Interaction volume radius: 10 \u00c5
Interaction volume height: 35 \u00c5
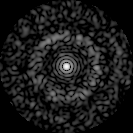
Disorder parameter: 0.8365